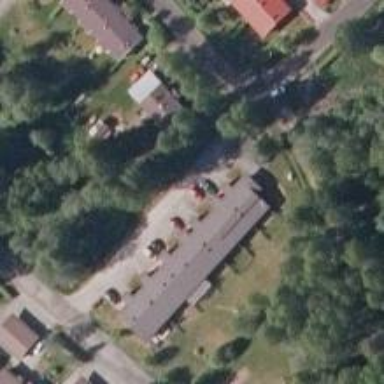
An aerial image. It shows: Terrace building.